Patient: sex M, age 26
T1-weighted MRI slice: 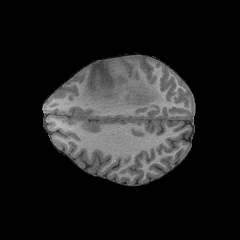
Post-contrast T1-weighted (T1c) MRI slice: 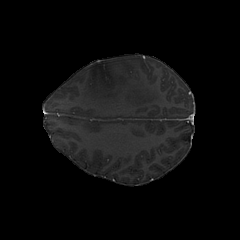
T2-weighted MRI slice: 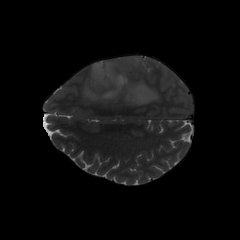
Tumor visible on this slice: yes
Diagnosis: Astrocytoma, IDH-mutant
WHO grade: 3